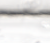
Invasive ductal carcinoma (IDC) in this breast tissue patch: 0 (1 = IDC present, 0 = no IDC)